Question: I'm working on App with coreData and i get an error that i can't understand: In a custom init whether i define NSFetchedResultController with "self.controller = new_controller" all works correctly, if i define only "controller = new_controller" (without self), error "The NSManagedObject has been invalidated" occur after 2 loops for the situation described in this image:

Application parts interested in this error is here described:
- . Where
sections describe Month (like April
2011) and the unique Row for any
section present data (that are sum
from transactions happened during the
month).- , this table presents
detail for every weeks for selected month. Here section title has format "week beginning - week end", and the unique row for the section is a sum of transactions for the week.- A is passed via a custom init method (check the code)- every data for these tables are managed with
.
Here the code for selection on first Table (MonthListVC)
'''
-(void)tableView:(UITableView *)tableView didSelectRowAtIndexPath:(NSIndexPath *)indexPath{
id <NSFetchedResultsSectionInfo> sectionInfo = [[self.controller sections] objectAtIndex:indexPath.section];
// get the first object for this section and get its date.
NSDate *datepoint = [[[sectionInfo objects]objectAtIndex:0] date];
//Create next Controller and push it into Navigation
WeeksTVC *weeksTVC = (WeeksTVC*)[[WeeksTVC alloc] initWithContext:self.context datepoint:datepoint withTitle: [sectionInfo name] ];
[self.navigationController pushViewController:weeksTVC animated:YES];
[weeksTVC release];
}
'''
And here the code for WeeksTVC custom init method, where i define "self.controller = ..." and where i get the problem whether i write only "controller = ...".
"controller" is a synthesized property.
'''
-(WeeksTVC *)initWithContext:(NSManagedObjectContext *)n_context datepoint:(NSDate*)n_datePoint withTitle:(NSString*) stringTitle{
self = [self init];
if(self !=nil){
self.title = [NSString stringWithFormat:@"History (%@)",stringTitle];
//Back button setup
UIBarButtonItem *barButton = [[UIBarButtonItem alloc] init];
barButton.title = @"Back";
self.navigationItem.backBarButtonItem = barButton;
//datePoint = n_datePoint;
self.context = n_context;
//Get Begin and End week information for this datePoint
NSDate *startDay = [[CommonHelper weekInfoFromData:[CommonHelper firstDayOfMonthForDate:n_datePoint]] objectForKey:@"begin"];
NSDate *endDay = [[CommonHelper weekInfoFromData:[CommonHelper lastDayOfMonthForDate:n_datePoint]] objectForKey:@"end"];
//Manage Request
NSFetchRequest *request = [[NSFetchRequest alloc]init];
request.entity = [NSEntityDescription entityForName:@"Transactions" inManagedObjectContext:self.context];
request.predicate = [NSPredicate predicateWithFormat:@"(date >= %@) && (date <= %@)",startDay,endDay];
NSSortDescriptor *sort = [NSSortDescriptor sortDescriptorWithKey:@"date" ascending:NO];
NSArray *sortDescs = [NSArray arrayWithObjects:sort,nil];
request.sortDescriptors = sortDescs;
"HERE THE PROBLEM WITH SELF***********************************************"
//Manage NSResultFetchedController
self.controller = [[NSFetchedResultsController alloc] initWithFetchRequest:request managedObjectContext:self.context sectionNameKeyPath:@"byWeek" cacheName:nil];
self.controller.delegate = self;
NSError *error = nil;
//Fetch
[self.controller performFetch:&error];
"END OF PROBLEM***********************************************************"
[request release];
[barButton release];
}
return self;
}
'''
I report also dealloc method for WeeksTVC, i found that if i don't release context and controller in this method... no error occur also if i write in init method "controller = " and not "self.controller = "
'''
- (void)dealloc {
//[self.datePoint release];
[self.controller release];
[self.context release];
[super dealloc];
}
'''
Why self.controller and controller are so different in this case ???
In init method i ever write ivar without self -.-'
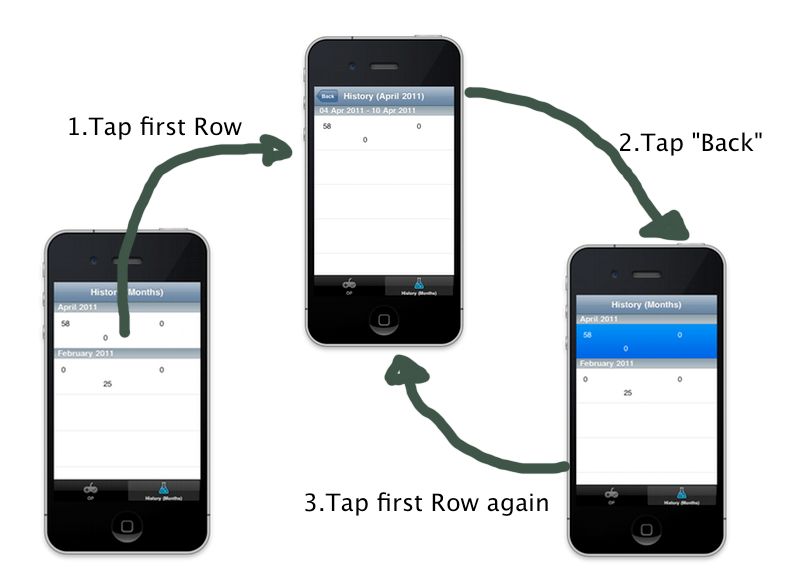
Answer: In custo init method for WeeksTVC i wrote
'''
self = [self init];
'''
and not
'''
self = [super init];
'''
This cause the problem... but i'm curious to understand what happen exactly...